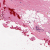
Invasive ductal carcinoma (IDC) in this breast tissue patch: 0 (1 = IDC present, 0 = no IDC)